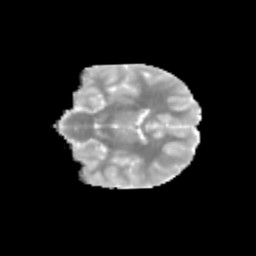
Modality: MD
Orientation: coronal
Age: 12
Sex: male
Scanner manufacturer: siemens
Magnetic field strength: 3 T
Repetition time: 3.8 s
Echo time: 0.07 s